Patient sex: M
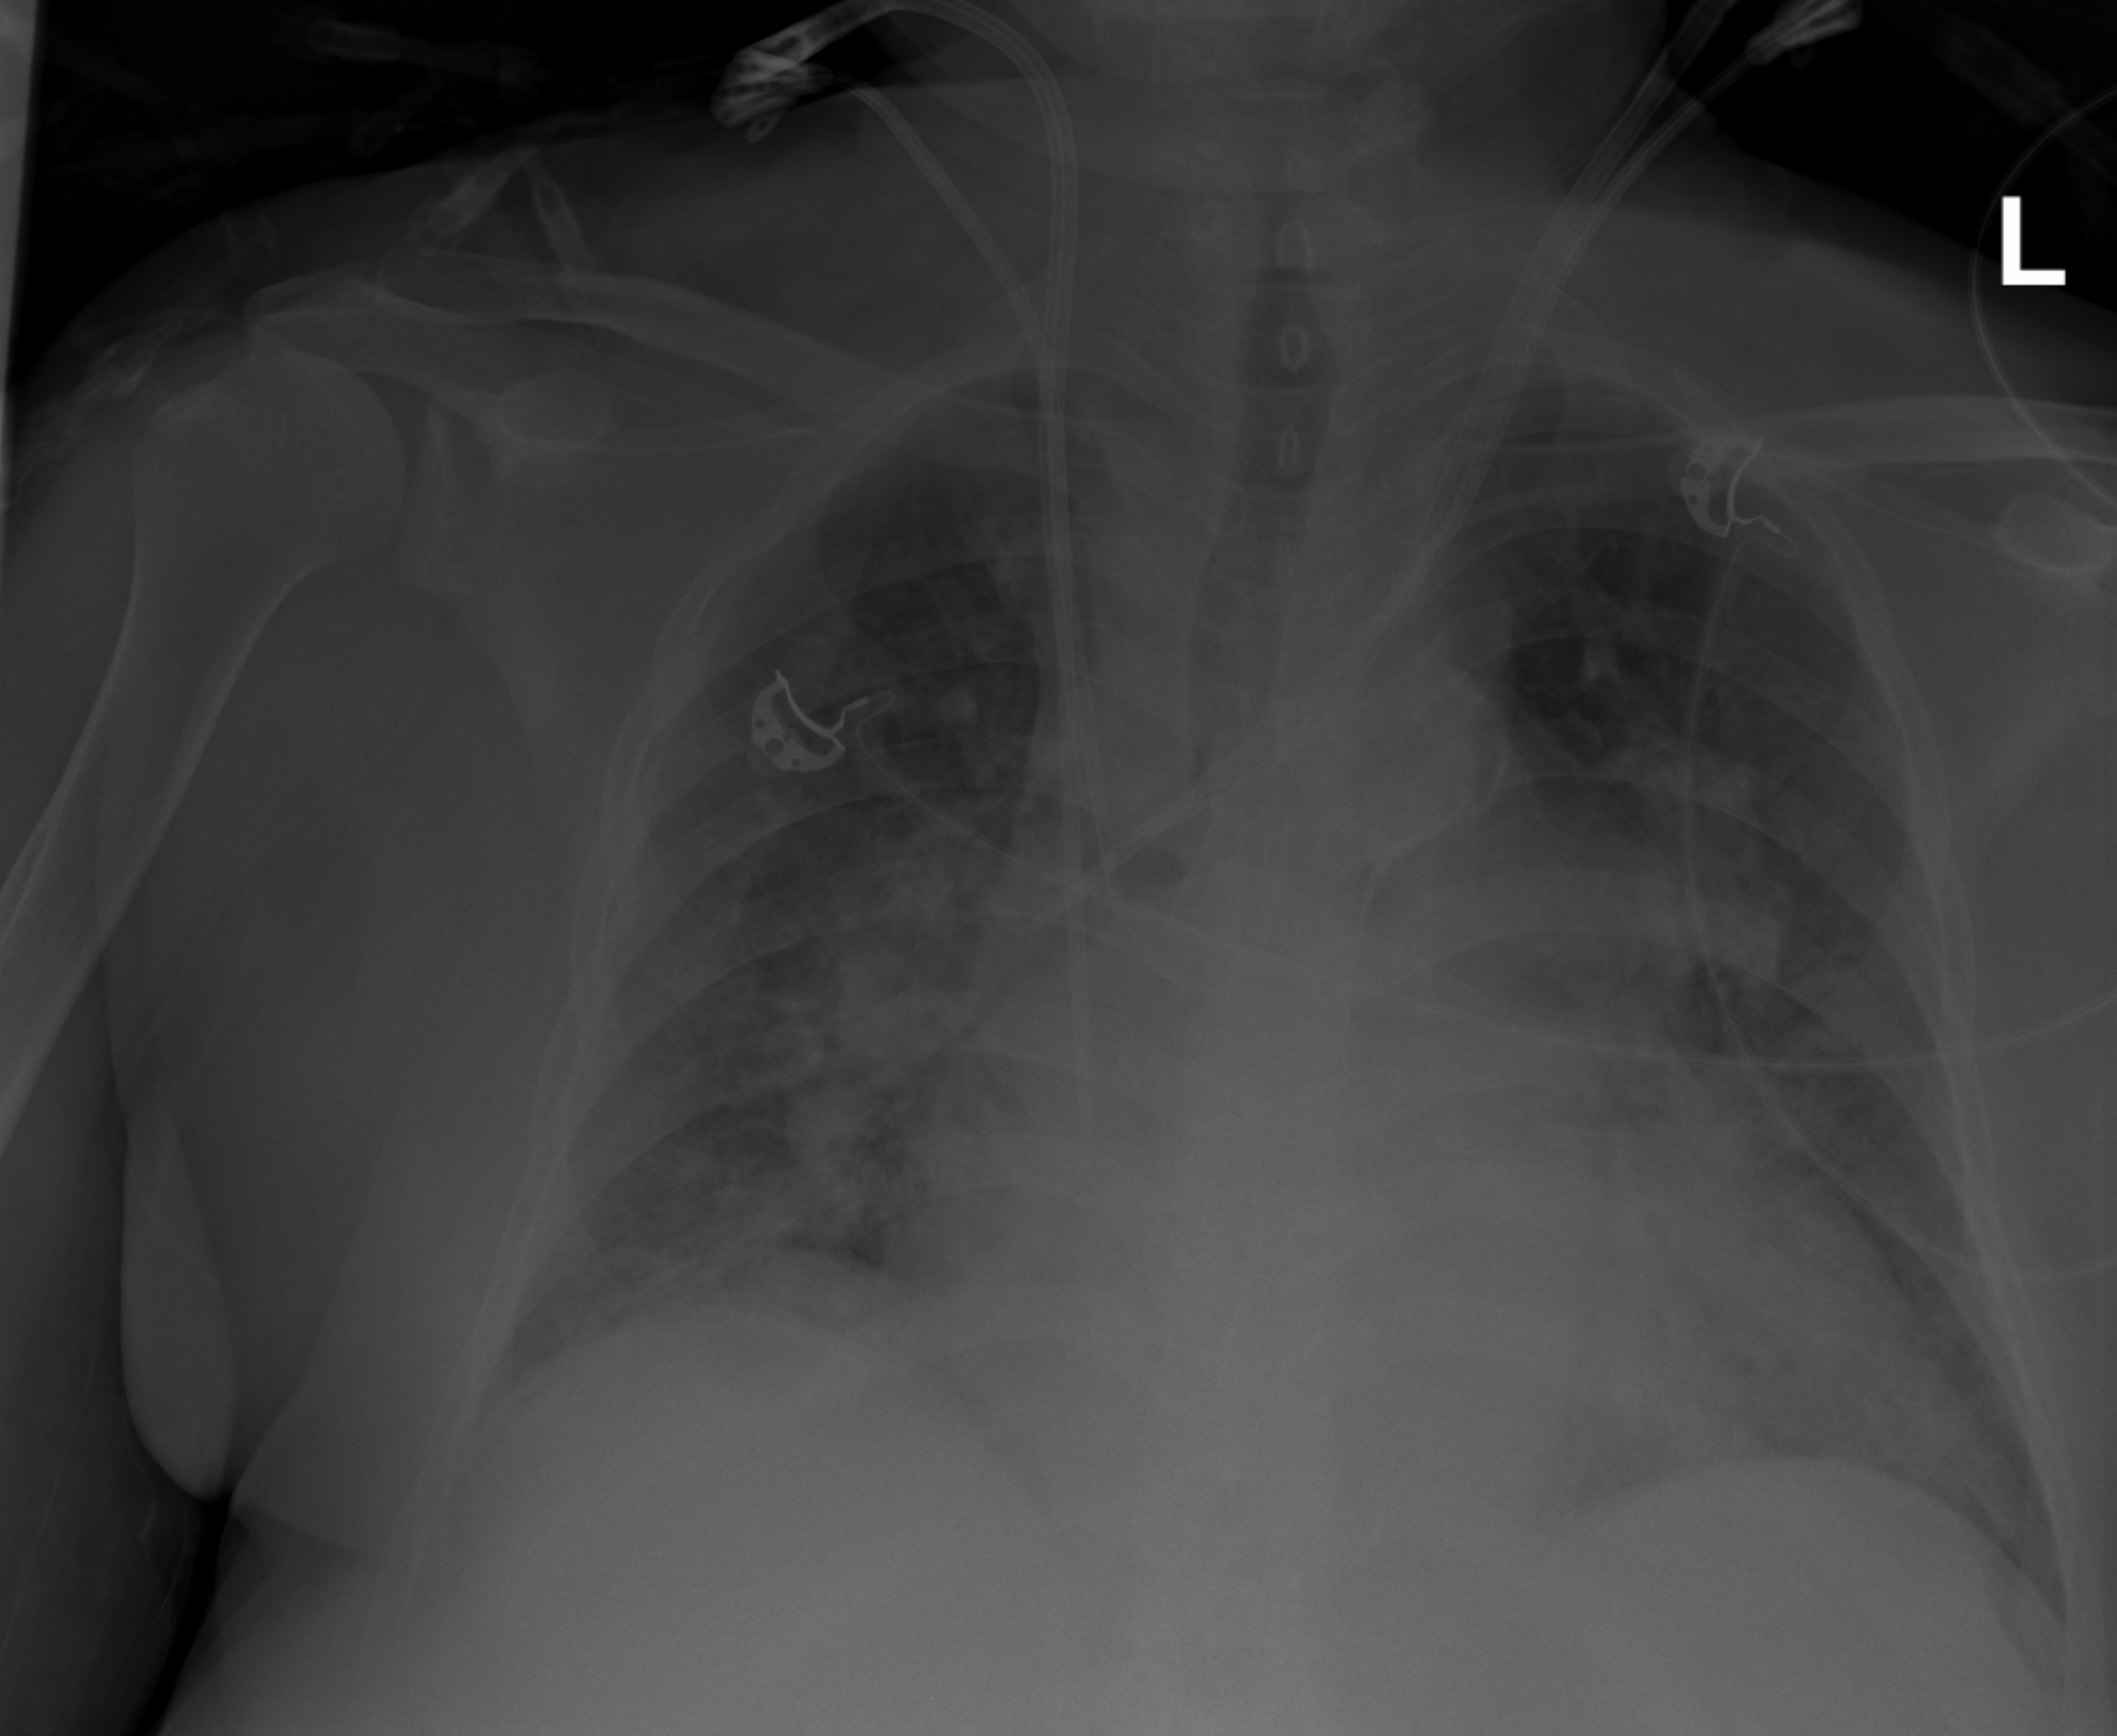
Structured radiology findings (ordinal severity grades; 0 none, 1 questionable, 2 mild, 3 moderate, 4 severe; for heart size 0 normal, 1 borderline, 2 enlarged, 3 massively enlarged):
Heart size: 3
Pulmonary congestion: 2
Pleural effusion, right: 0
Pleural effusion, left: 0
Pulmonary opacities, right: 3
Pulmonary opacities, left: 2
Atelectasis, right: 3
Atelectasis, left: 2